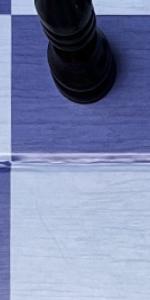
Label: Empty